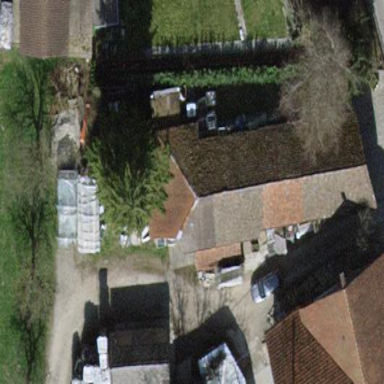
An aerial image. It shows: Shed building.